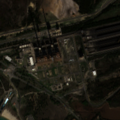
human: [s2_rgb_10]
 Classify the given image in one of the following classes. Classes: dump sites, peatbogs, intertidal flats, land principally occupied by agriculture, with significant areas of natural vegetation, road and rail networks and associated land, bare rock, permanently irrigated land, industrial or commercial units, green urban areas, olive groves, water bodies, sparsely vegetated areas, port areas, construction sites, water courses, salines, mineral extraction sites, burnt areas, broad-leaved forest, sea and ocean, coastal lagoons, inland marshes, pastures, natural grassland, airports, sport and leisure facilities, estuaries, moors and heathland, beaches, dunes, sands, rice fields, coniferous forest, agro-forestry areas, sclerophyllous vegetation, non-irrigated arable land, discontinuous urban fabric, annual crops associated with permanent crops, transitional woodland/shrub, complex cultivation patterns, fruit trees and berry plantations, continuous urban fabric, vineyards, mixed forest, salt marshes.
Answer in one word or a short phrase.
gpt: industrial or commercial units, non-irrigated arable land, pastures, broad-leaved forest, moors and heathland, sclerophyllous vegetation